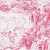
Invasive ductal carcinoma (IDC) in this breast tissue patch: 0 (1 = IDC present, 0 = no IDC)